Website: macys
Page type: customer-info-address
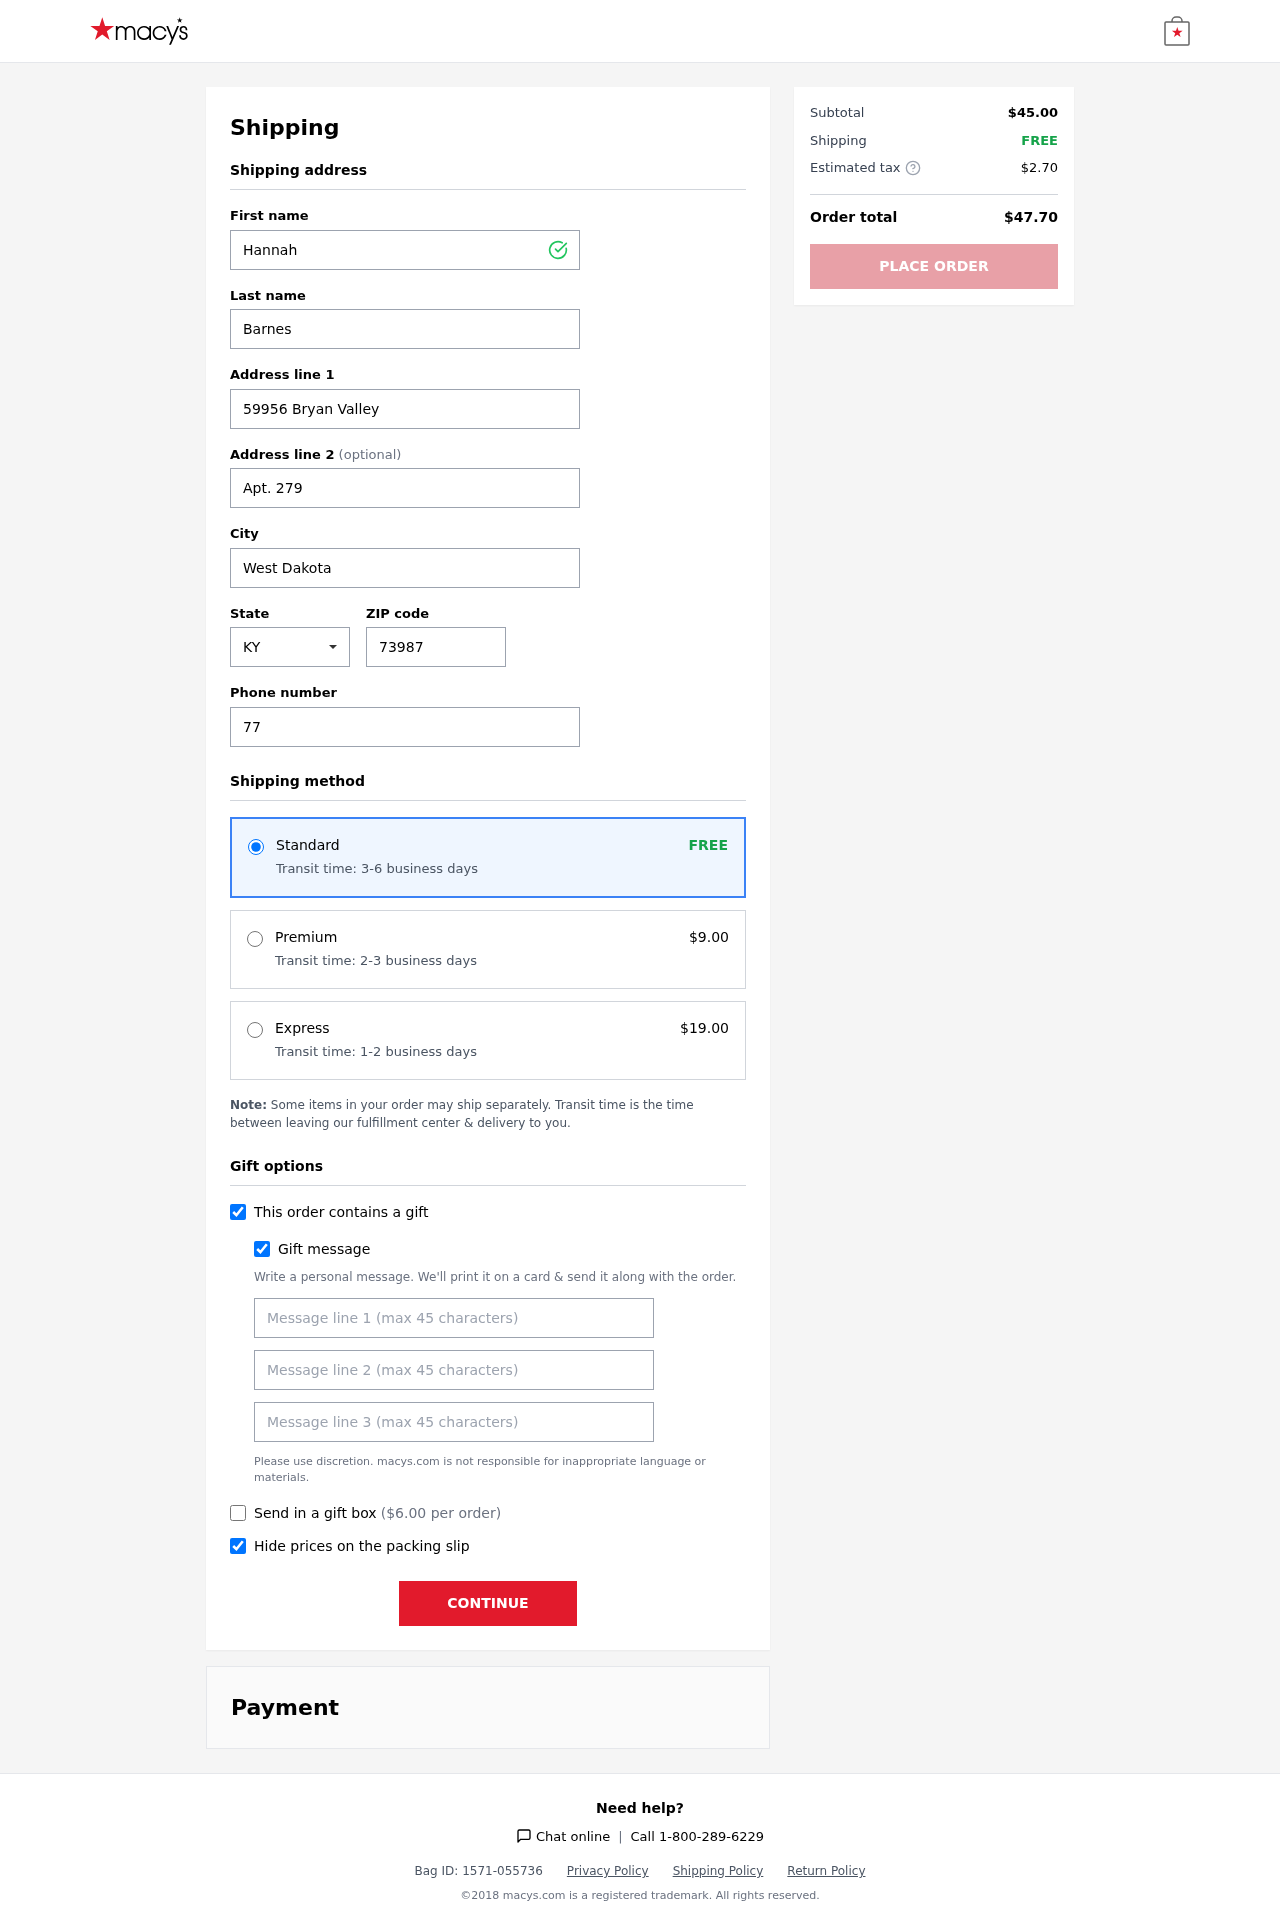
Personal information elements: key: PII_CITY
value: West Dakota
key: PII_FIRSTNAME
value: Hannah
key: PII_GIFT_MESSAGE
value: Hey Stephen! I saw these comfy new kicks and immediately thought of your morning runs – they seemed perfect for you! Enjoy hitting the pavement with style!  Hannah
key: PII_LASTNAME
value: Barnes
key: PII_PHONE
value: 7778111488
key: PII_POSTCODE
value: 73987
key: PII_STATE_ABBR
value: KY
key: PII_STREET
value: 59956 Bryan Valley
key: PII_STREET2
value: Apt. 279
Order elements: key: ORDER_SHIPPING_STANDARD
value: FREE
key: ORDER_SHIPPING_STANDARD_TIME
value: Transit time: 3-6 business days
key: ORDER_SHIPPING_PREMIUM
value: $9.00
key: ORDER_SHIPPING_PREMIUM_TIME
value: Transit time: 2-3 business days
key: ORDER_SHIPPING_EXPRESS
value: $19.00
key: ORDER_SHIPPING_EXPRESS_TIME
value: Transit time: 1-2 business days
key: ORDER_GIFT_BOX_FEE
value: $6.00
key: ORDER_SUBTOTAL
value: $45.00
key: ORDER_SHIPPING_COST
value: FREE
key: ORDER_TAX
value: $2.70
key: ORDER_TOTAL
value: $47.70